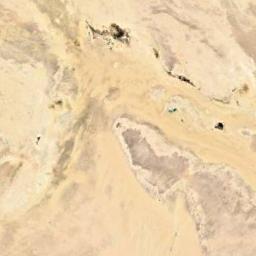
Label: desert